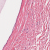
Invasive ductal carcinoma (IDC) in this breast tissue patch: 0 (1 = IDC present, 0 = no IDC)